Question: I'm relatively new to both C# and Visual Studio, using XNA Game Studio. All I want to do is take some folders from a current project which contain .cs files and utilise those files in a new project, but it's proving to be a little trickier than I am used to with Flash/ActionScript.
At the moment it seems like I need to use this process over and over until all the files I want are part of the current project:

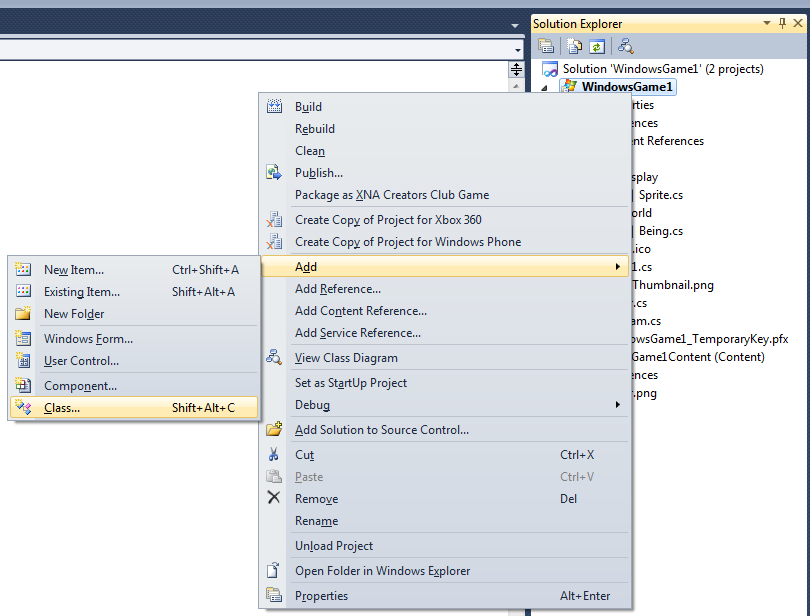
Answer: There are a couple ways to do what you are asking.
One would be to compile the classes you want to reuse into a class library project and then add a reference to that class library in your new project.
Another way, if you just want copies of the files themselves in your new project, is to use Add > Existing Item, in the menu you have above.
Then, find the files you wish to add to your project in the dialog that comes up, and you'll be all set.
I would suggest, if these are going to be common classes that do not get modified on a per-project basis, that you use the class library option, rather than just copying your code files.
To make it clear, in Visual Studio > File Menu > Add Project > Class Library Project name it Common. Then create a class say MartysHelper for example and put a method in this calass called Public String HelloWorld() and compile. Then right click the Gamer1 Project and select Add Reference > Projects > choose the Common project. Now in Game1 and/or any other project(s) you can 're-use' the Common.MartysHelper class.